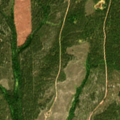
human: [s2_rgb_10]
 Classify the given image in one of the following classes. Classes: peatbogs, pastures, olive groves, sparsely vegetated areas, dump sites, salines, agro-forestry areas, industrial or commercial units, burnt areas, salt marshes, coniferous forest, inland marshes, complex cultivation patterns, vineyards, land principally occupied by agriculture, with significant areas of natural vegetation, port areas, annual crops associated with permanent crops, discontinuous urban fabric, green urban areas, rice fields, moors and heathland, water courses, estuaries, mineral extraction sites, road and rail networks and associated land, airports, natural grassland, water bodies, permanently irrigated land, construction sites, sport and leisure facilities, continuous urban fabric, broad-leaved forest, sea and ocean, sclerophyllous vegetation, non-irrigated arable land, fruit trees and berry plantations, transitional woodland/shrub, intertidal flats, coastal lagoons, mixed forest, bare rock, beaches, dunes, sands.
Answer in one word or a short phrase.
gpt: coniferous forest, transitional woodland/shrub